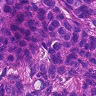
Metastatic tissue present: yes